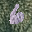
Label: 6